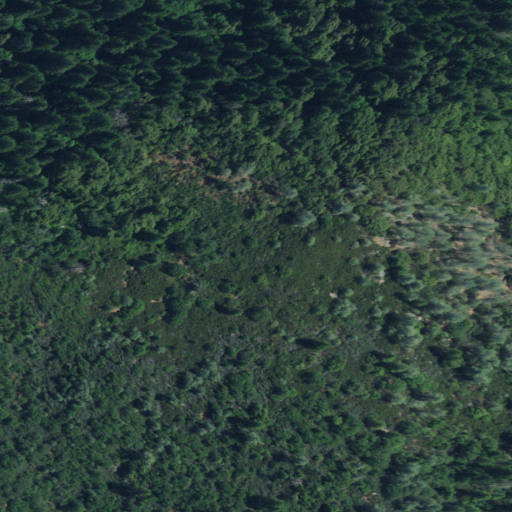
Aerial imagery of mountain in California named Round Hill containing evergreen forest and shrub